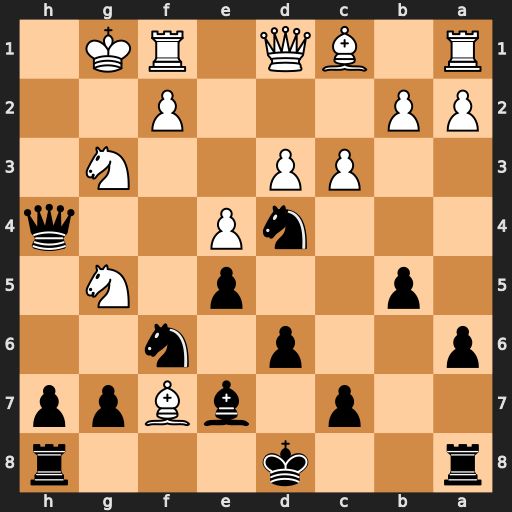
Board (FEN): r2k3r/2p1bBpp/p2p1n2/1p2p1N1/3nP2q/2PP2N1/PP3P2/R1BQ1RK1
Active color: b
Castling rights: -
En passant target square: -
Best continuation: Ng4 Qxg4 Qxg4